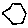
Label: hexagon